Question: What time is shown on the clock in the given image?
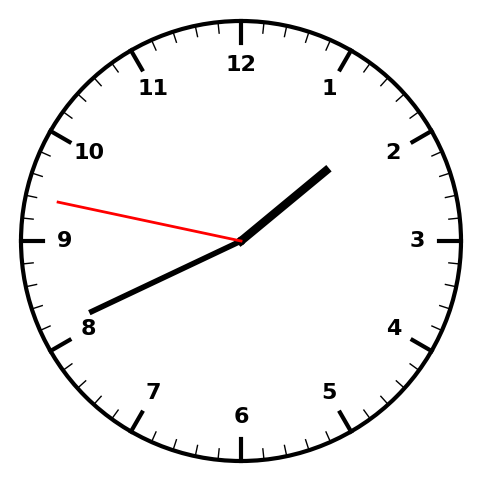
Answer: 01:40:47